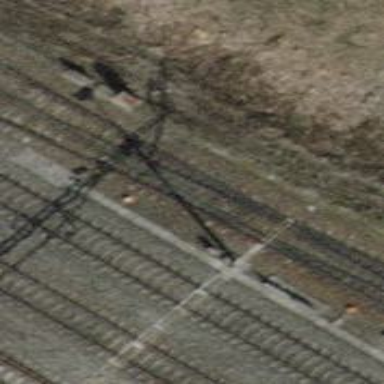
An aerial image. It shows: Electrified rail siding with contact line.